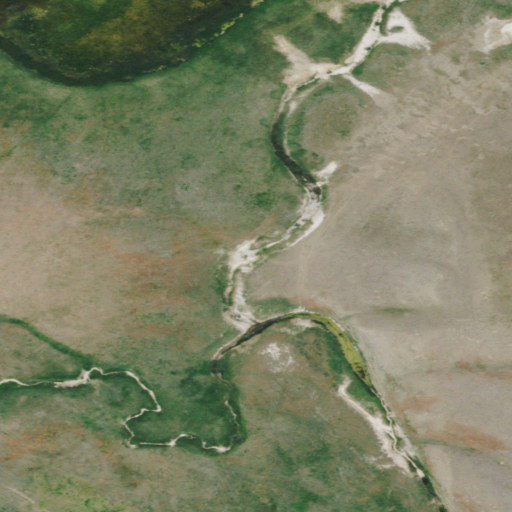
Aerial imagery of valley in Montana named Aldrich Coulee containing grassland, herbaceous wetlands, and open water